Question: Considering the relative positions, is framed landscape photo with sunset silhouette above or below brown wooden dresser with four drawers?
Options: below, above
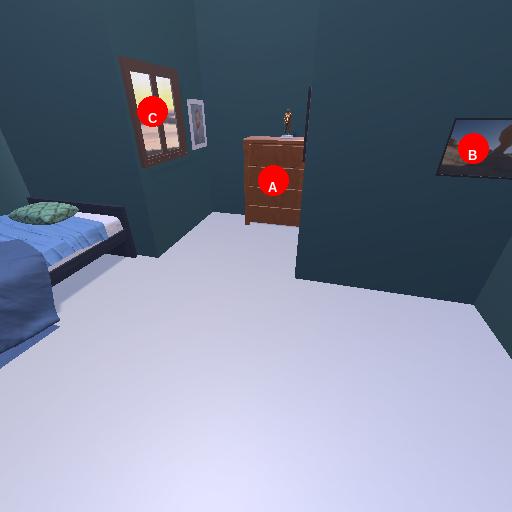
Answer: below